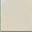
Piece: xx